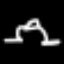
Label: frog